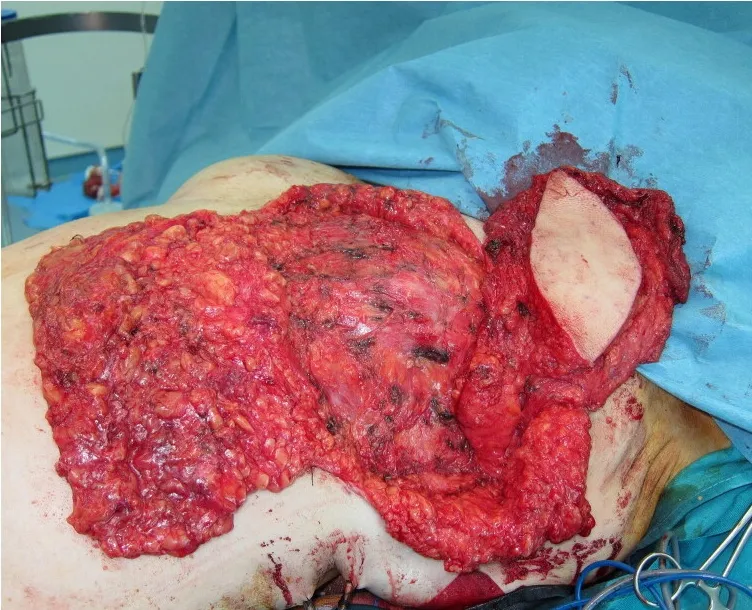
Intraoperative view of the fat-augmented latissimus dorsi (FALD) flap after the fat injections into the LD flap, the left pectoralis major muscle, the mastectomy skin flaps and the de-epithelialized dermo-fatty pedicle of the lower breast pole.
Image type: medical_photograph (other_medical_photograph)